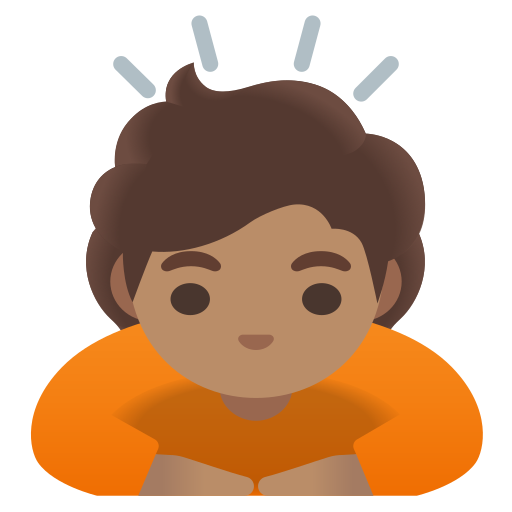
Emoji: 🙇🏽